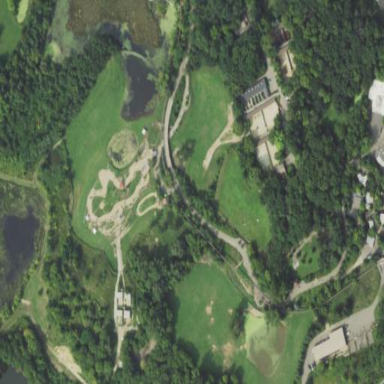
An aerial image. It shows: Animal enclosure area.